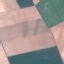
Label: AnnualCrop